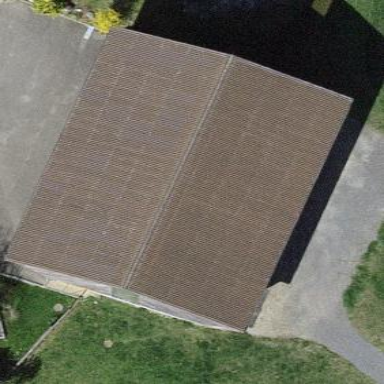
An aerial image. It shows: Rural barn.